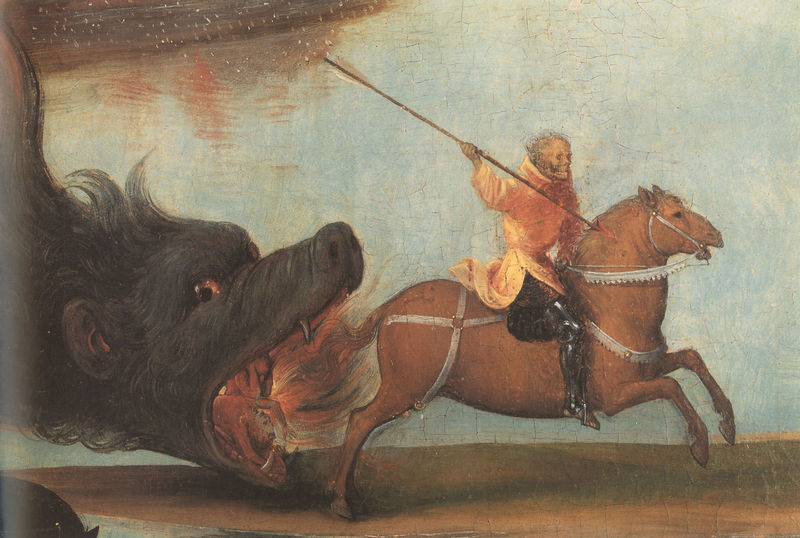
Titel: Altar des Johannes der Täufer und Johannes Evangelist
Künstler: Hans Memling
Standort: Brügge, Sint-Janshospitaal (EU - B)
Institution: Brügge, Memlingmuseum
Schlagwörter: feuer, gemälde, kampf, mann, meer, wasser, wolf, menschen, braun, ohr, schwarz, augen, schädel, tod, toter, auge, ohren, pferd, reiter, fell, hufe, ritt, zaumzeug, zügel, lanze, schwert, ritter, rüstung, bedrohung, skelett, zähne, teufel, maul, nüstern, perd, pfeil, ungeheuer, drachen, drache, zahn, reißzähne